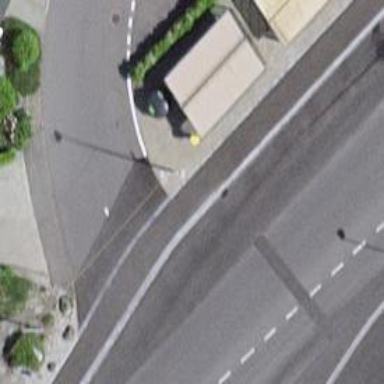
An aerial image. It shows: Post box is visible.